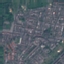
Land use / land cover class: Residential